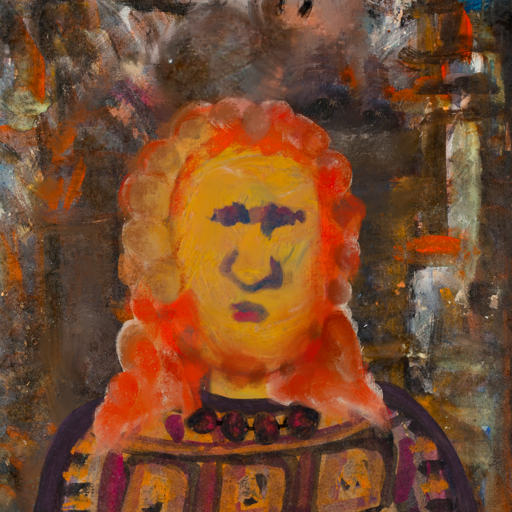
Background: GypsyQueen, Head And Neck Front: After_Raid, Face Front: In_The_Sun, Bust: Doll, Hair Front: Rupkatha, Head Accessory: Blank, Second Necklace: Blank, Necklace: Mosgoul, Baby: Blank